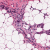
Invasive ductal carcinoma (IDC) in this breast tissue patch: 0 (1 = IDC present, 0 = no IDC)